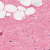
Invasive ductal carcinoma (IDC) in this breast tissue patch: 0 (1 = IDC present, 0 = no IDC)